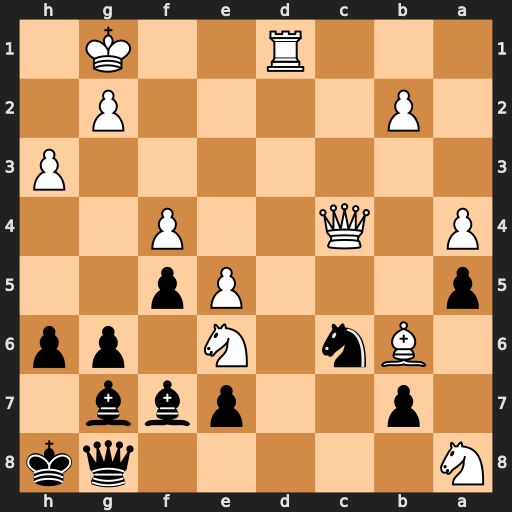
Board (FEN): N5qk/1p2pbb1/1Bn1N1pp/p3Pp2/P1Q2P2/7P/1P4P1/3R2K1
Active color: b
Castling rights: -
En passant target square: -
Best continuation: Bxe6 Qb5 Qxa8